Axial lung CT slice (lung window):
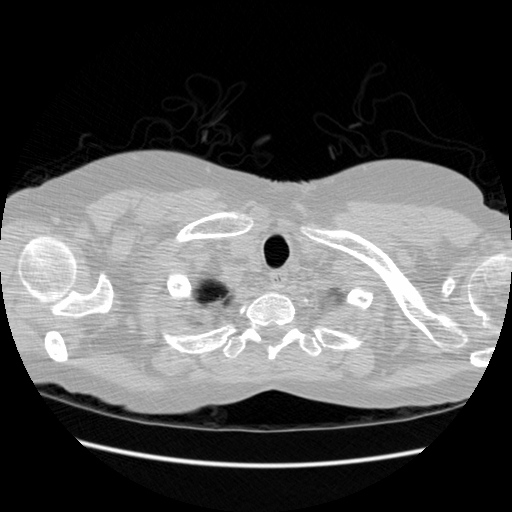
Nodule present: no